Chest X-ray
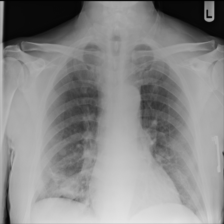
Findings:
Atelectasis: negative
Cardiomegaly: negative
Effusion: negative
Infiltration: negative
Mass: positive
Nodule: positive
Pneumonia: negative
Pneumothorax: negative
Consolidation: negative
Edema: negative
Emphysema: negative
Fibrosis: negative
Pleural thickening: negative
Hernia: negative